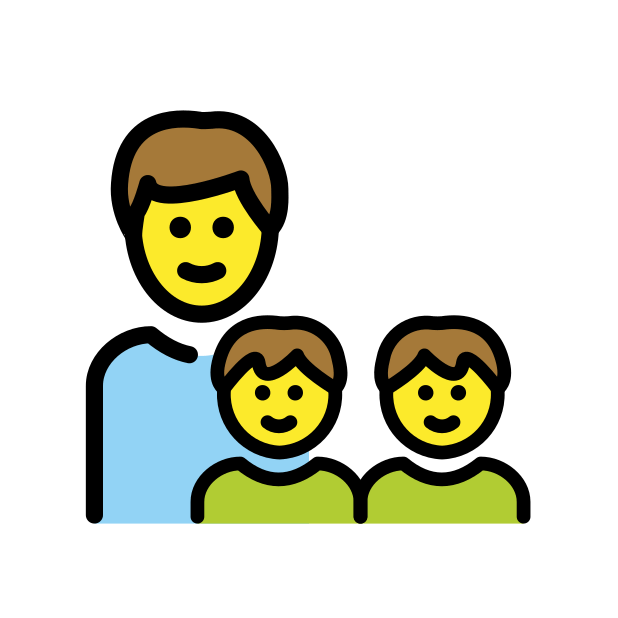
family: man, boy, boy